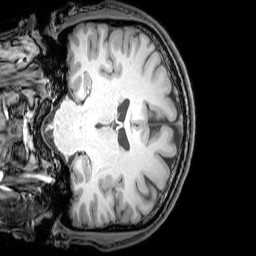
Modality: T1w
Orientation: coronal
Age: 25
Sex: male
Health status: healthy
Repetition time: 0.081 s
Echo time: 0.037 s